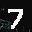
Label: 7